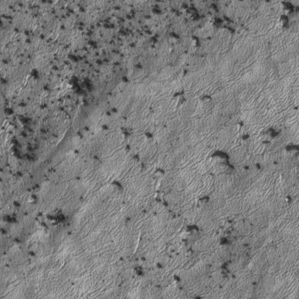
Label: frost